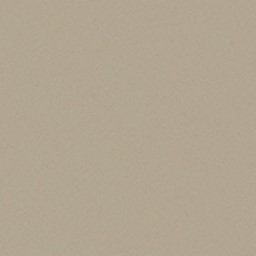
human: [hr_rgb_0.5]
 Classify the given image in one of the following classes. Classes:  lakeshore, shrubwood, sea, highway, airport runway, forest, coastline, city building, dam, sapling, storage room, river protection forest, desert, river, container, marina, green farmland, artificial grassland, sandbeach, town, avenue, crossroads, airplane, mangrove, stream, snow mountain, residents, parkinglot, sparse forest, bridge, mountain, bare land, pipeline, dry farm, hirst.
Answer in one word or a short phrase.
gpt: desert